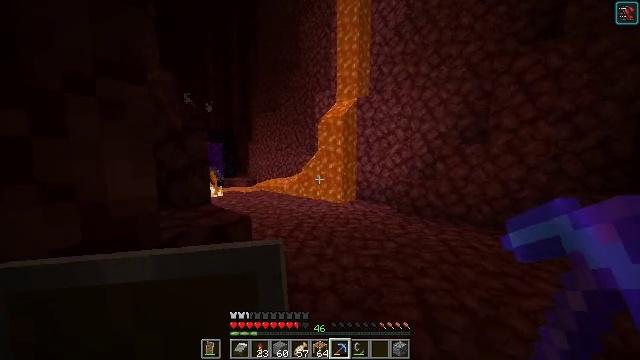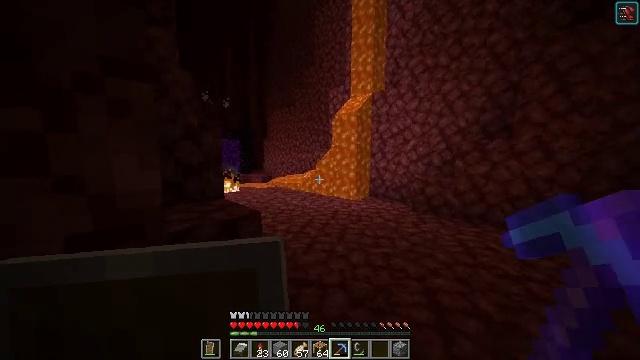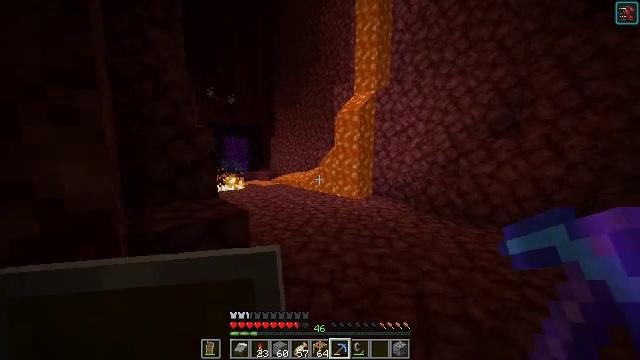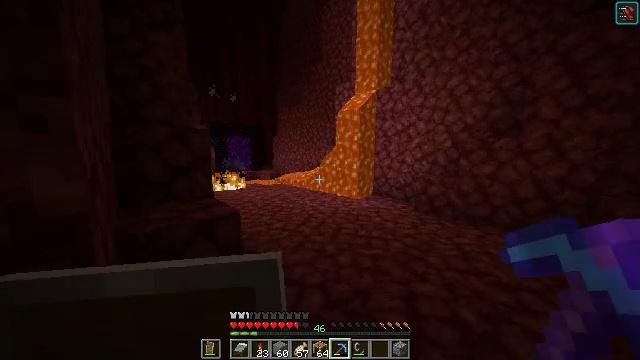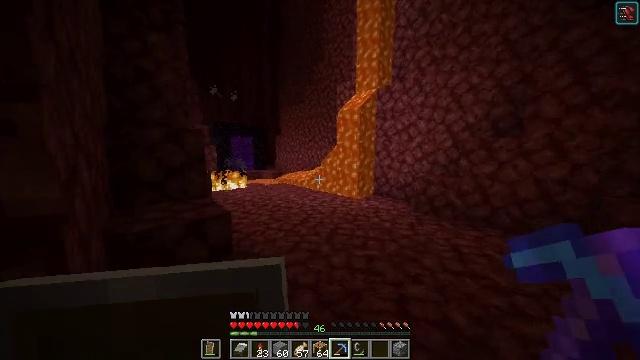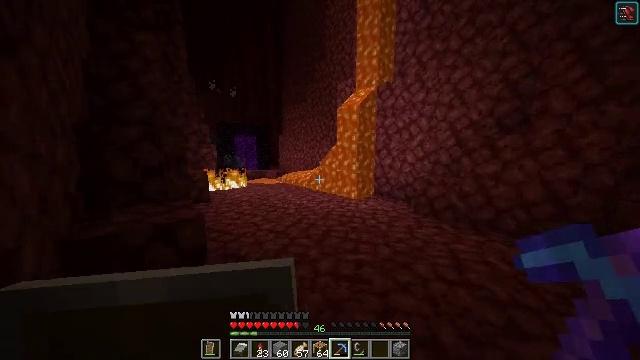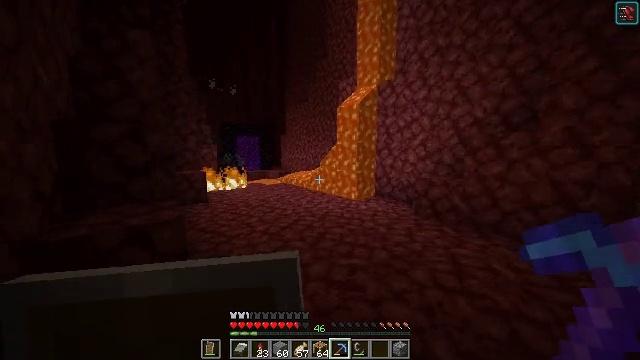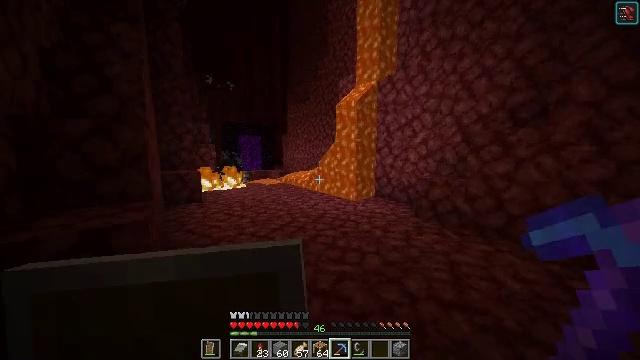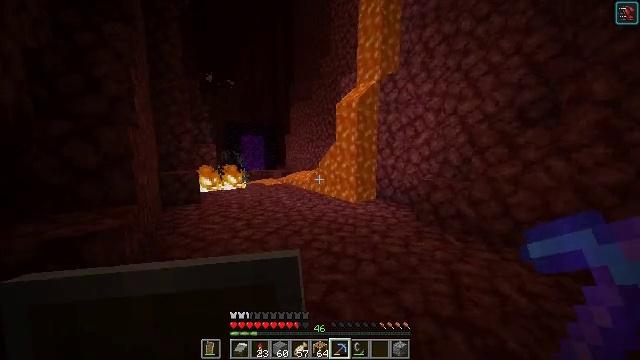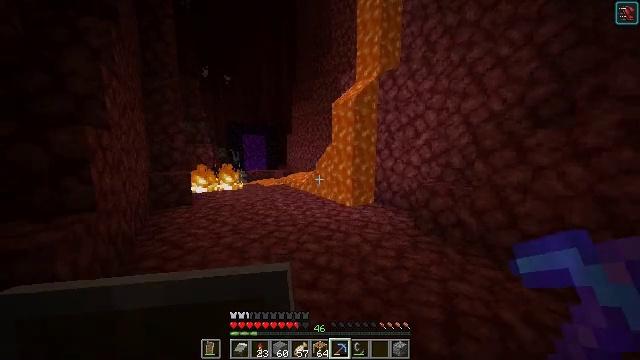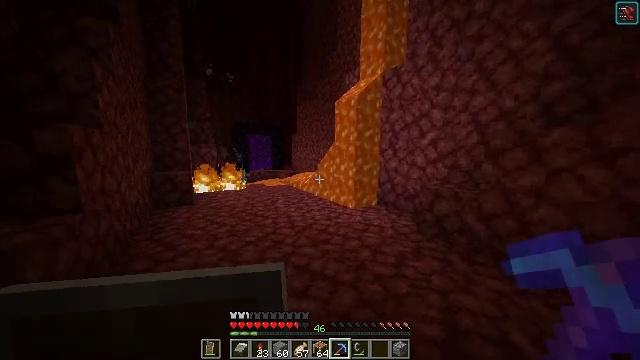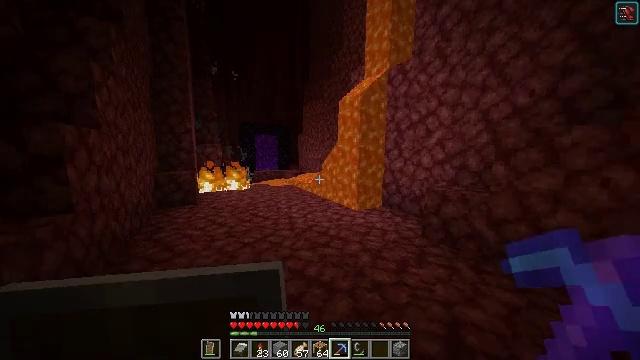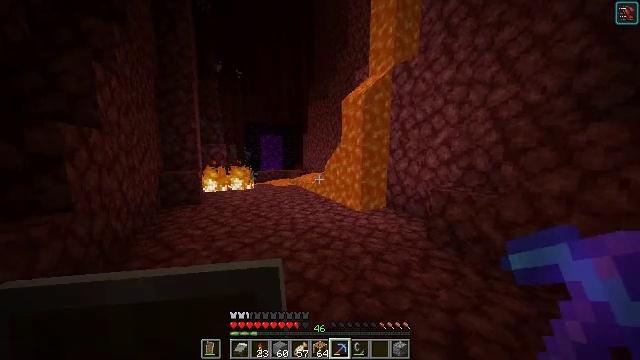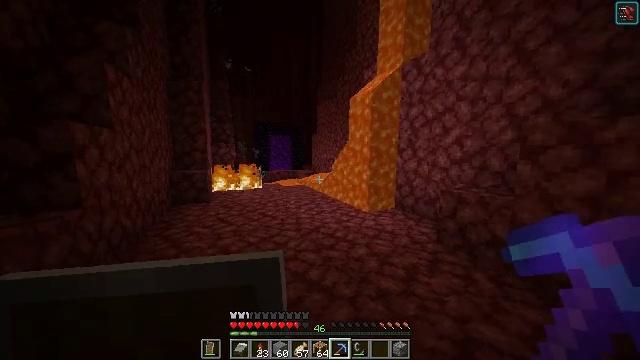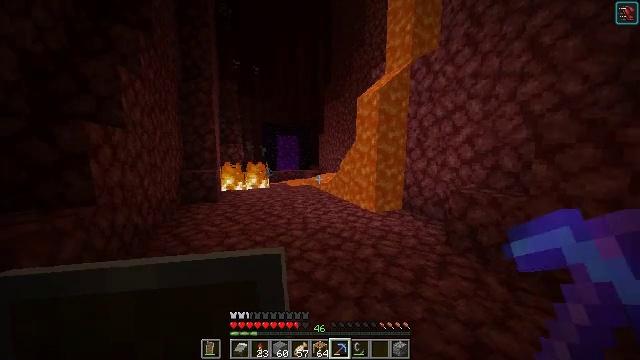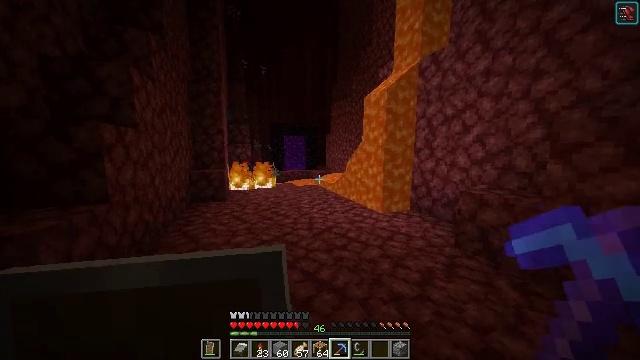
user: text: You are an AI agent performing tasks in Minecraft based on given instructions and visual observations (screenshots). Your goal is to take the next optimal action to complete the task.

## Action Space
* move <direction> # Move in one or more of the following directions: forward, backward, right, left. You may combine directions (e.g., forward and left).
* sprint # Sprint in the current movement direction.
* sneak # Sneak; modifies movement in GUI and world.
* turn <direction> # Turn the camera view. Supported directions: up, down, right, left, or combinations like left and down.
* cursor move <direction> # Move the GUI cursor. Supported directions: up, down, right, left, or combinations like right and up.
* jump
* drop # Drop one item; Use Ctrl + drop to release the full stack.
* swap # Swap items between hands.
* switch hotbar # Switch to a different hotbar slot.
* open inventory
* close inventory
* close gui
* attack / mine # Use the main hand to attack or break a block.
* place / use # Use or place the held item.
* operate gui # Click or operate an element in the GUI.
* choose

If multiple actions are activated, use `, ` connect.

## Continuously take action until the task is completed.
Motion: motion action
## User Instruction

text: Destroy the fire.
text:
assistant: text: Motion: move right, turn left
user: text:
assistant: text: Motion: move right, turn left
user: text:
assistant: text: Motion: move right, turn left
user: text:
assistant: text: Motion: move forward and move right, turn left
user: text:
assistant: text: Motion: move forward and move right, turn left
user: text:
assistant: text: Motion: move forward and move right, turn left
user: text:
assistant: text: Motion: move forward and move right, turn left
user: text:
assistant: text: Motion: move forward and move right, turn left
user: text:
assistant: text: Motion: move forward and move right, turn left
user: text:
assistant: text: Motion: move forward and move right, turn left
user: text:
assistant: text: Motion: turn left
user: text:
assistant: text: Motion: turn left
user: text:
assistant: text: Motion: turn left
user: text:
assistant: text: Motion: turn left
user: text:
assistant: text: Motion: turn left
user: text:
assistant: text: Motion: turn left
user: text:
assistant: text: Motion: no_op
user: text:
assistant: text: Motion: no_op
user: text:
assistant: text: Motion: no_op
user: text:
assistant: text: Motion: no_op
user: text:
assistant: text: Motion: no_op
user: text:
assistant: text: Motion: no_op
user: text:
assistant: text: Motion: no_op
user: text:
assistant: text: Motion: no_op
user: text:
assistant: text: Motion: no_op
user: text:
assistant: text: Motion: no_op
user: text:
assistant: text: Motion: no_op
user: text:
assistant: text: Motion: no_op
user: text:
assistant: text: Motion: no_op
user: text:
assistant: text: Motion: no_op